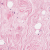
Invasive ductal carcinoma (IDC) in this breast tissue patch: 0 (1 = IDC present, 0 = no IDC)